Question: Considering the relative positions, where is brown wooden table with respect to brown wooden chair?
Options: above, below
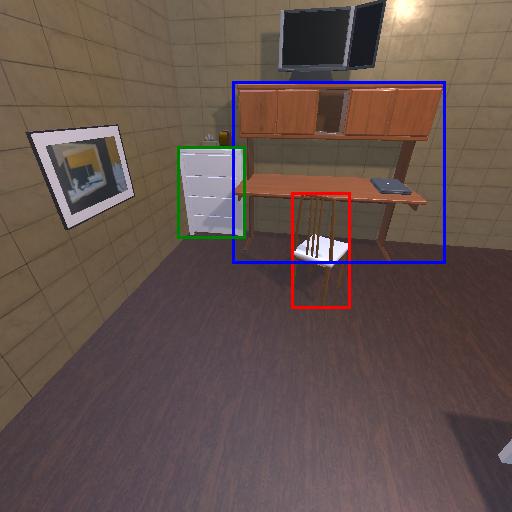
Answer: above